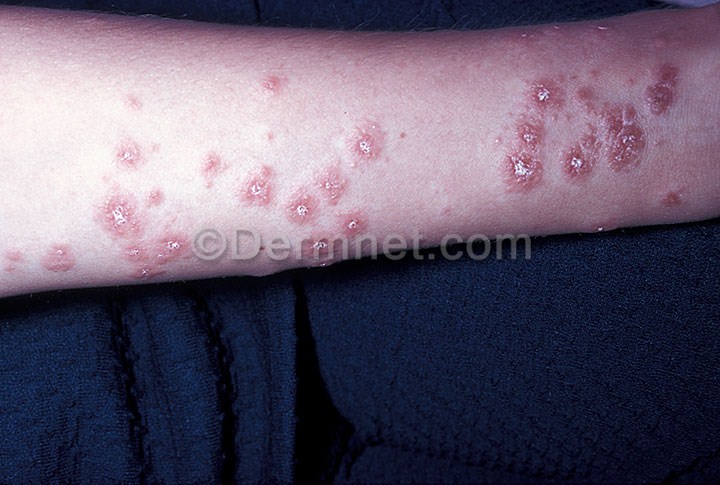
Disease: Bullous Disease Photos